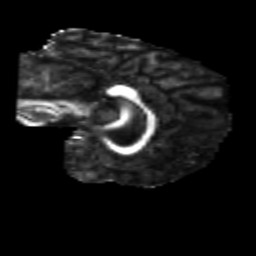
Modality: FA
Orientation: sagittal
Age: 40
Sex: female
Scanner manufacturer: siemens
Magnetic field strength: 3 T
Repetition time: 1.8 s
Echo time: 0.07 s